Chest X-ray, PA view. Patient: 44 years old, sex F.
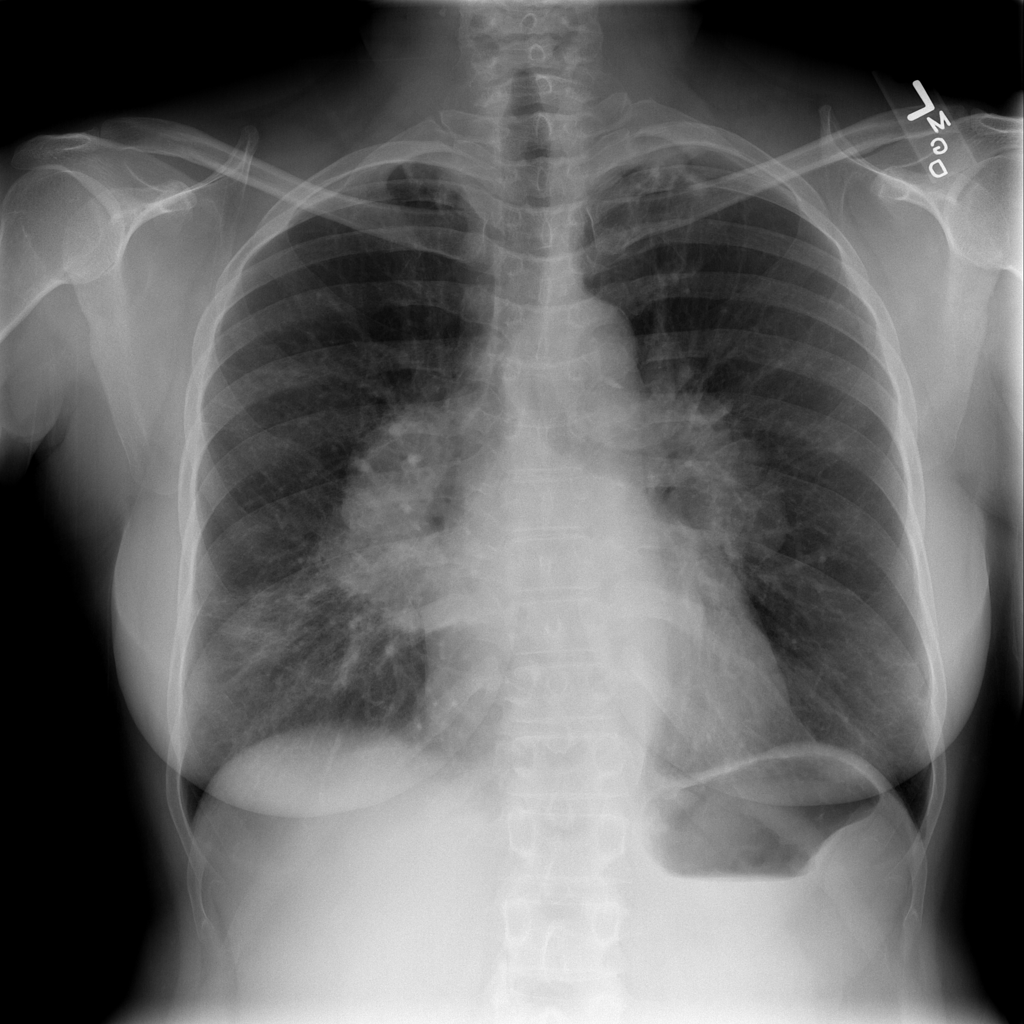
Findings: Infiltration